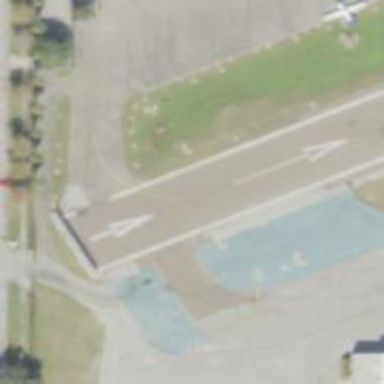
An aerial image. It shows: Image of taxiway at airport.